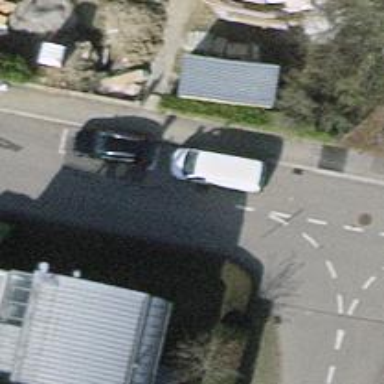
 there is parallel on-street parking lane."